Question: I have a hierarchical table - it would suit a self referencing style, like this example I found.
'''
CREATE TABLE OurStuff
(
StuffID INT NOT NULL PRIMARY KEY,
StuffSubID INT NULL,
StuffName VARCHAR(10) NOT NULL,
CONSTRAINT fk_StuffID FOREIGN KEY (StuffSubID)
REFERENCES OurStuff(StuffID)
)
'''
I have a similar table - however when I try to replicate using Visual Studio Server Explorer, I get an error message:
> "The columns in table 'abc' do not match an existing primary key or
unique constraint"
I can understand why, but I don't know why the above which is cited as an example would work and mine does not.
UPDATE: Here the link to the page in the example <URL>
UPDATE:

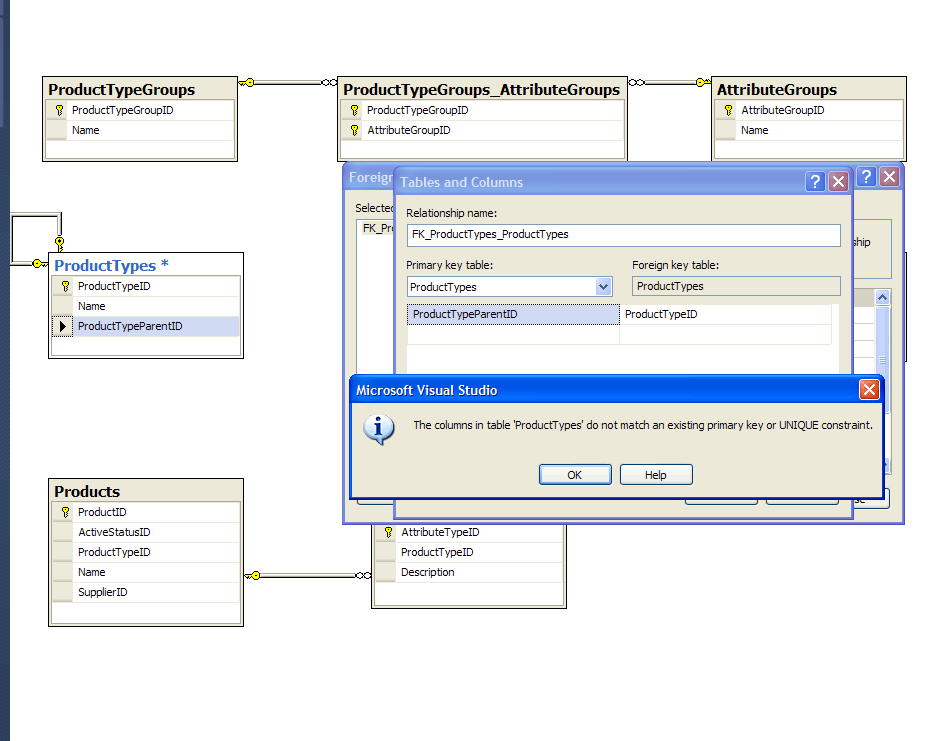
Answer: I think you've got the relationship reversed. The 'ProductTypeID'column should be on the left under the "Primary key table" and the 'ProductTypeParentID' column should be on the right under the "Foreign key table."